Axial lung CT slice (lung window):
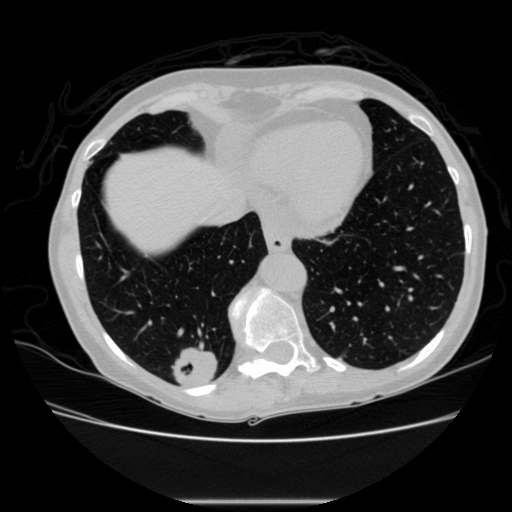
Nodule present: no